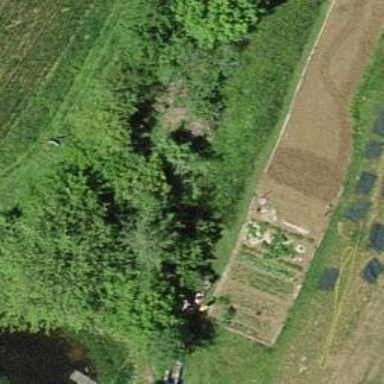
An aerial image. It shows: Agricultural area with broadleaved deciduous trees.